Question:
This table has been grouped by EMPLOYER-NAME, JOB_TITLE, WORKSITE_CITY, WORKSITE_STATE and IN_YEAR, calculated AVG_ANNUAL_SALARY.
What I want to do in my next query is:
'''
select EMPLOYER-NAME, JOB_TITLE, WORKSITE_CITY, WORKSITE_STATE,
AVG(AVG_ANNUAL_SALARY) AS ANNUAL_SALARY,
"Most recent year(could be 2015 or 2014 or 2013 or 2012)'s salary"
from table
group by EMPLOYER-NAME, JOB_TITLE, WORKSITE_CITY, WORKSITE_STATE
'''
I'm new in mysql, could someone help me retrieve the part in double quote?
Thanks!
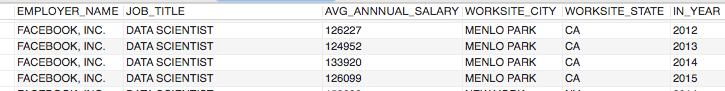
Answer: Try this query:
'''
select t1.EMPLOYER-NAME, t1.JOB_TITLE, t1.WORKSITE_CITY, t1.WORKSITE_STATE,
AVG(t1.AVG_ANNUAL_SALARY) AS ANNUAL_SALARY, t2.AVG_ANNUAL_SALARY AS MOST_RECENT_SALARY
from table t1
group by EMPLOYER-NAME, JOB_TITLE, WORKSITE_CITY, WORKSITE_STATE
inner join
(
select EMPLOYER-NAME, JOB_TITLE, WORKSITE_CITY, WORKSITE_STATE, AVG_ANNUAL_SALARY
from table r1
where r1.IN_YEAR = (
select max(r2.IN_YEAR) from table r2
where r1.EMPLOYER-NAME = r2.EMPLOYER-NAME and r1.JOB_TITLE = r2.JOB_TITLE
and r1.WORKSITE_CITY = r2.WORKSITE_CITY
and r1.WORKSITE_STATE = r2.WORKSITE_STATE
)
) t2
ON t1.EMPLOYER-NAME = t2.EMPLOYER-NAME and t1.JOB_TITLE = t2.JOB_TITLE
and t1.WORKSITE_CITY = t2.WORKSITE_CITY and t1.WORKSITE_STATE = t2.WORKSITE_STATE
'''
The inner query finds for each group the average annual salary in the most recent year. This temporary table is then joined to the table from your original query by the combination of 'EMPLOYER-NAME', 'JOB-TITLE', 'WORKSITE_CITY' and 'WORKSITE_STATE'.
You be able to get away with a greatly simplified query by assuming that MySQL will only return the first row of a 'GROUP BY' by default. q.v. <URL>. But I would shy away from doing this in production because you never know when or where it might not be supported.